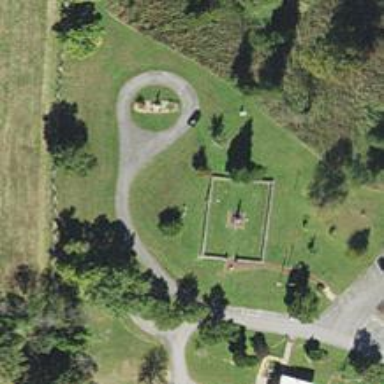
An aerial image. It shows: Historical war memorial.